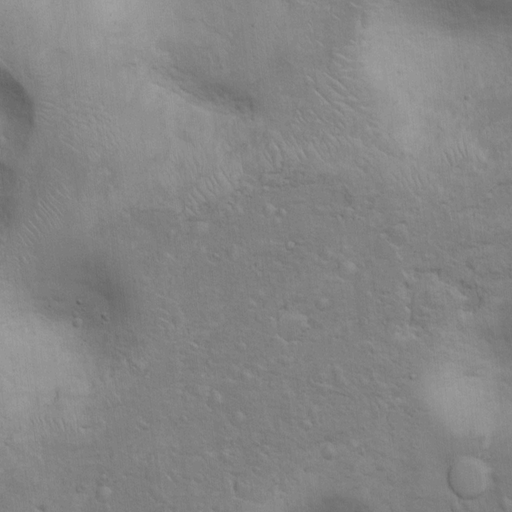
Objects detected: cone, cone, cone, cone, cone